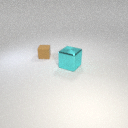
large cyan metal cube in front of small brown rubber cube